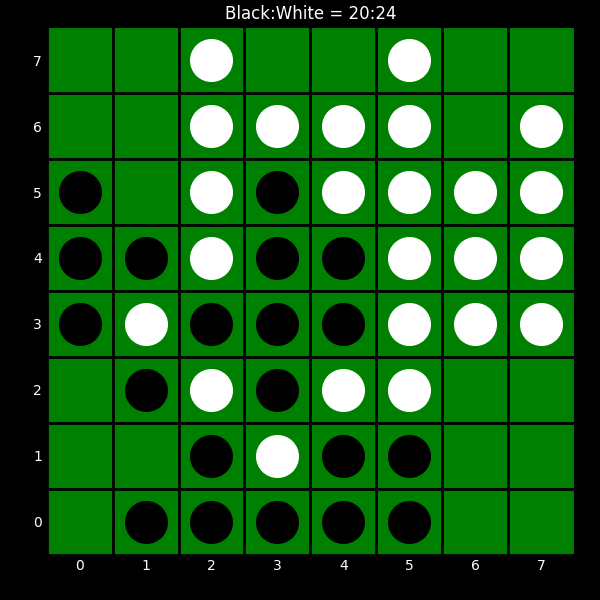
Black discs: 20
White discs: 24